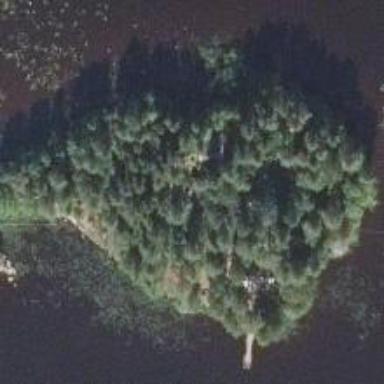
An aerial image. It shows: Islet covered with woodland.